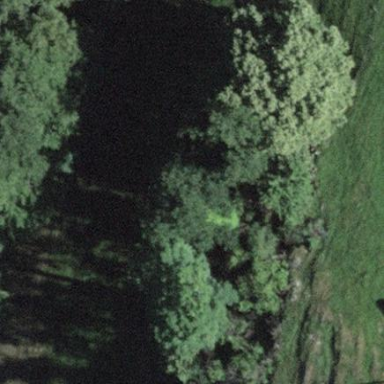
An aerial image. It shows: Forest area.